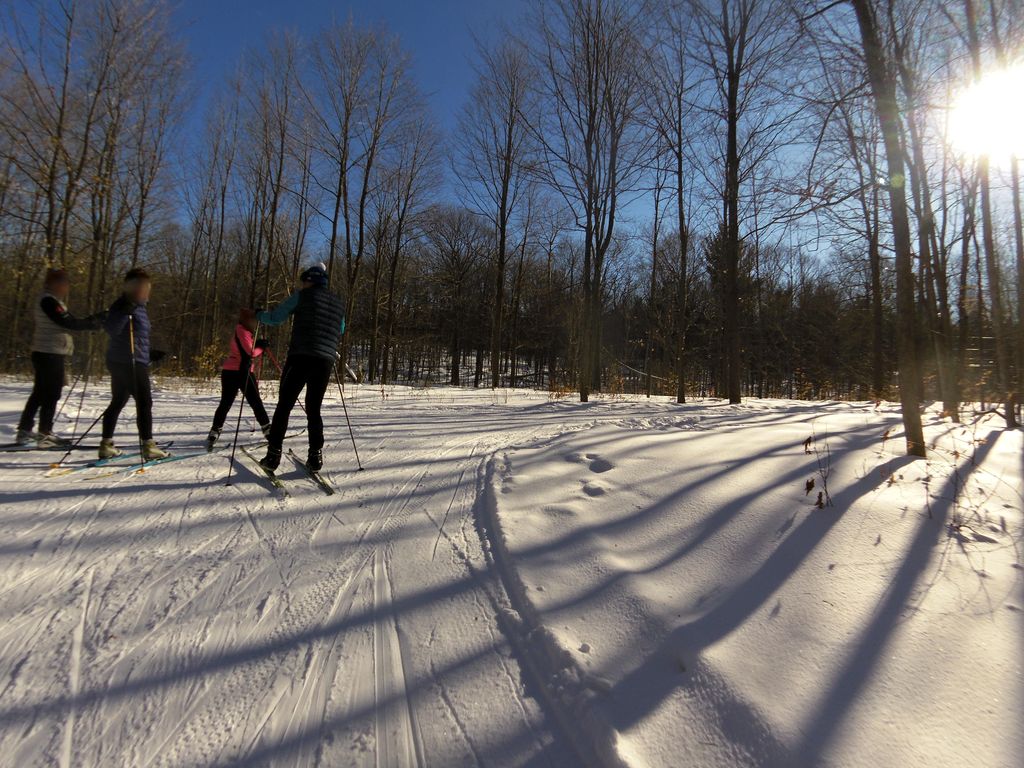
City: ottawa-gatineau